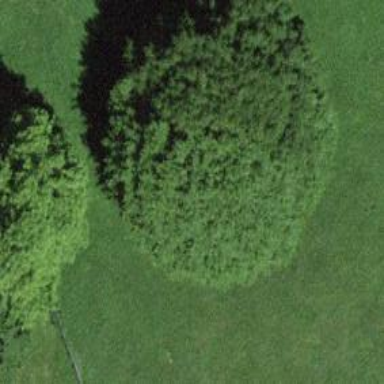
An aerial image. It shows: Single tag "natural: tree."